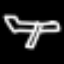
Label: airplane